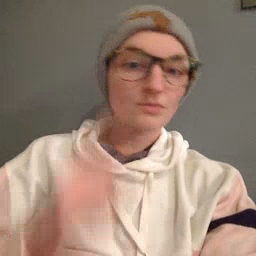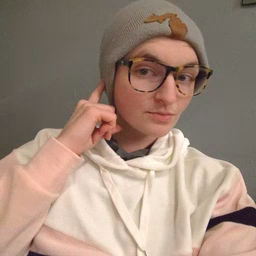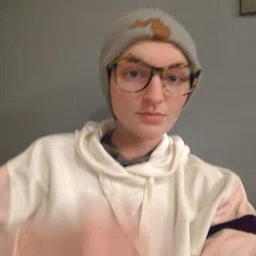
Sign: ear